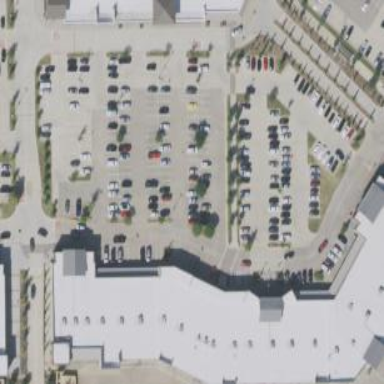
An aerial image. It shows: Retail building.